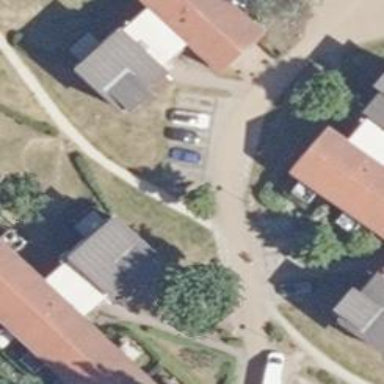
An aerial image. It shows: Living street.